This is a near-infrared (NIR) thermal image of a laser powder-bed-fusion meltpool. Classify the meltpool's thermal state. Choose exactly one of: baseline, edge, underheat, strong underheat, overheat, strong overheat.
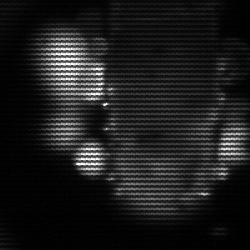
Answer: strong underheat